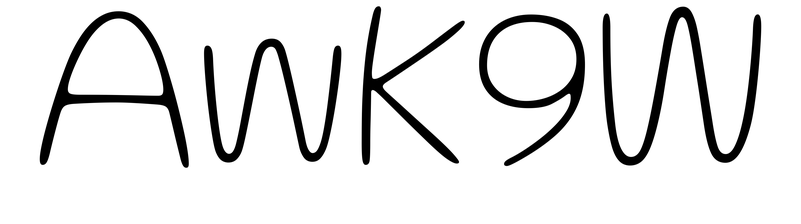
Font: Gluten_Thin